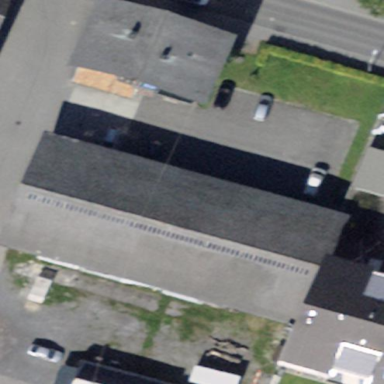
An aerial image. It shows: Industrial building.